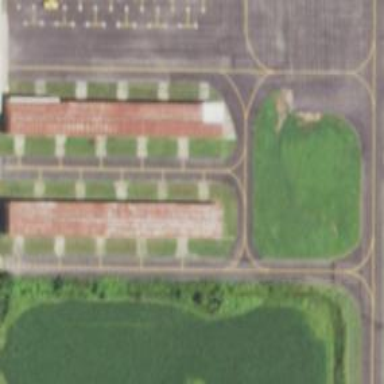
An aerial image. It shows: View of taxiway at the airport.